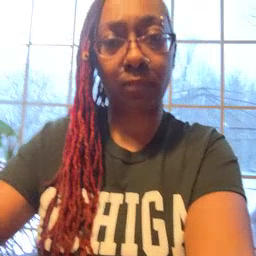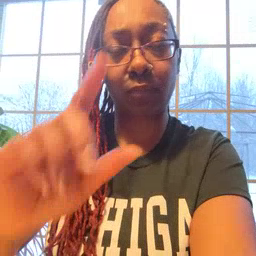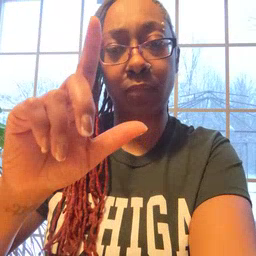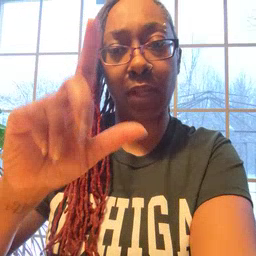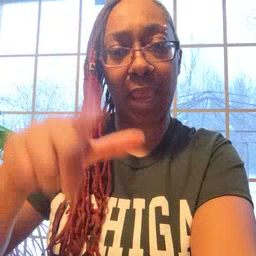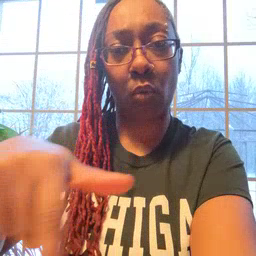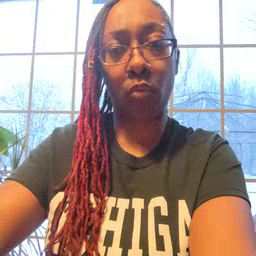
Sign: later